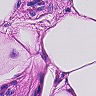
Metastatic tissue present: no